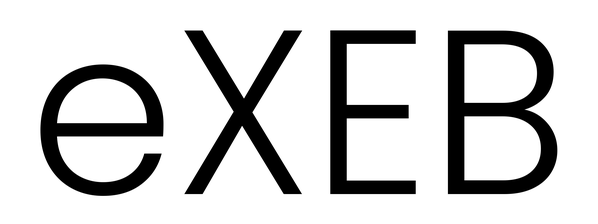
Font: Poppins-Light